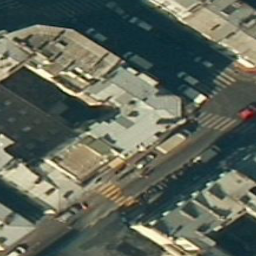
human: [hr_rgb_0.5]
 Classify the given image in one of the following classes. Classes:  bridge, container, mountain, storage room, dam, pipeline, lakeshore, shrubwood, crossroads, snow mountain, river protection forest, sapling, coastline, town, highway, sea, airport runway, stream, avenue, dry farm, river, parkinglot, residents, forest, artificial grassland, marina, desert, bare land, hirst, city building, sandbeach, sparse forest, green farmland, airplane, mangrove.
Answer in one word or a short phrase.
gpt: city building